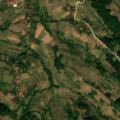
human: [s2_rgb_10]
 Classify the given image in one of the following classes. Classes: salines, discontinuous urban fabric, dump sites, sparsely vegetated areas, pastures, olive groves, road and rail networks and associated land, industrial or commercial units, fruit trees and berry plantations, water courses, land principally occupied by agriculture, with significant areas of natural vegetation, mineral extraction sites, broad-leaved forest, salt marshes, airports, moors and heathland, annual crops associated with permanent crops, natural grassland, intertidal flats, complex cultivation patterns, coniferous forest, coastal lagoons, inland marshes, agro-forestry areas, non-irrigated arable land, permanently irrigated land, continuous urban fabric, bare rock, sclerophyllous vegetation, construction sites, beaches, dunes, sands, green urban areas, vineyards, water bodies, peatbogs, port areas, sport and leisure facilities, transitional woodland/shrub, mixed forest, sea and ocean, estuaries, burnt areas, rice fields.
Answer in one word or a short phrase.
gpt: complex cultivation patterns, land principally occupied by agriculture, with significant areas of natural vegetation, broad-leaved forest